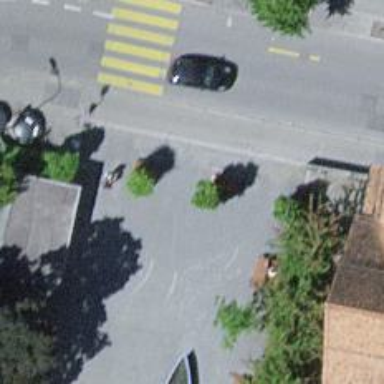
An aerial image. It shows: Bicycle parking area with racks.